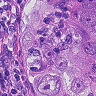
Metastatic tissue present: yes